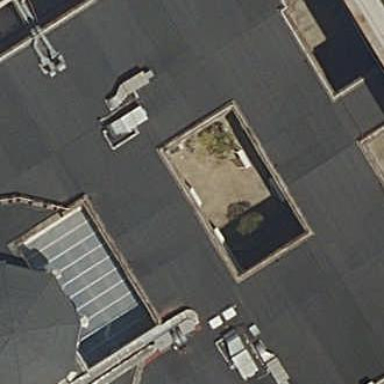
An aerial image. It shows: Hospital building.